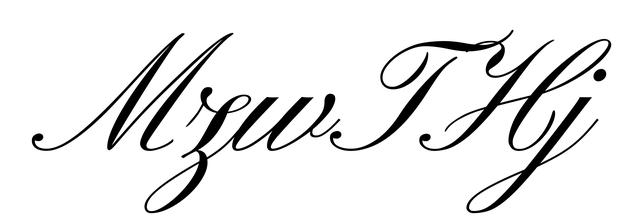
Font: PinyonScript-Regular